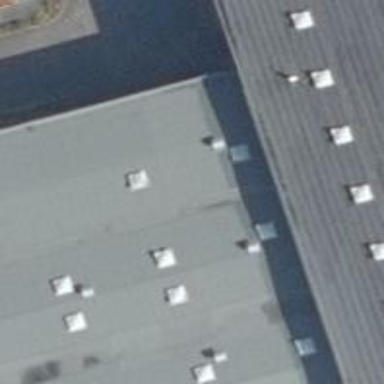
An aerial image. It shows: Industrial building.